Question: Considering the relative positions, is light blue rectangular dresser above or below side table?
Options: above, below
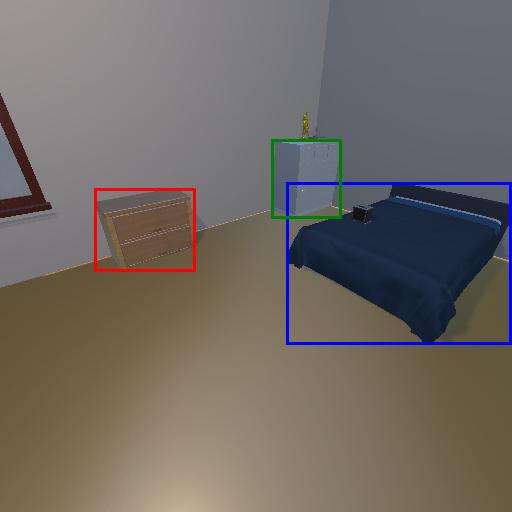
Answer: above